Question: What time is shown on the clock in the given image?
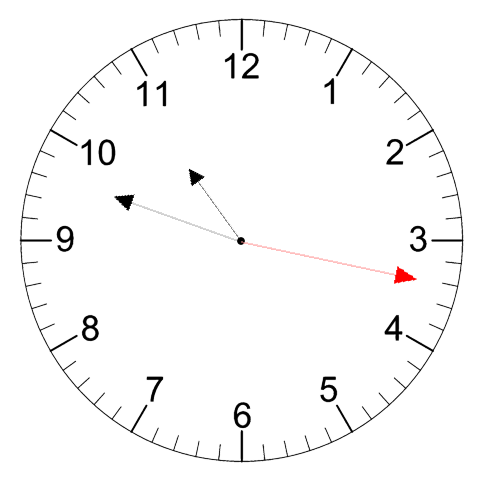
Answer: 10:48:17